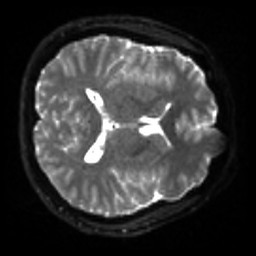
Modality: sbref
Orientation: axial
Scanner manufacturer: siemens
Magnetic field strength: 3 T
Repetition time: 4 s
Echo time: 0.0594 s